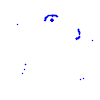
Particle: proton